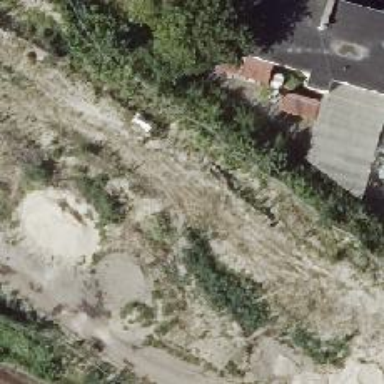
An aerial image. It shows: Abandoned railway with embankment.